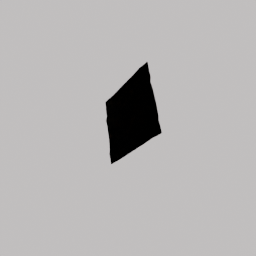
Label: nature